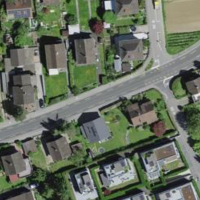
EUNIS habitat code: 54
Species observed at this site:
Lapsana communis
Prunella vulgaris